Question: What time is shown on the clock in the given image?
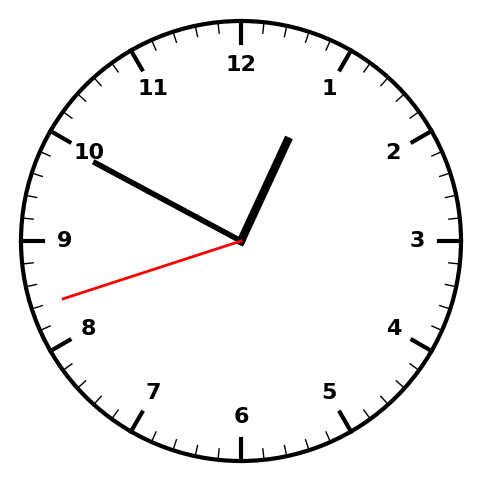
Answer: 12:49:42